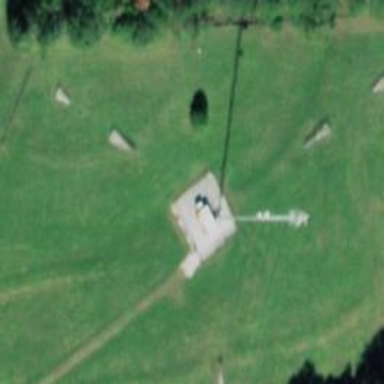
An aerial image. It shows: Man-made mast used for communication purposes.